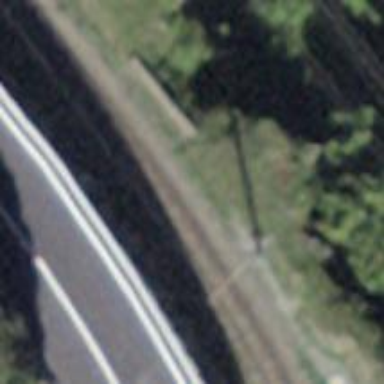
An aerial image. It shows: Narrow-gauge railway track with 1 electrified contact line.